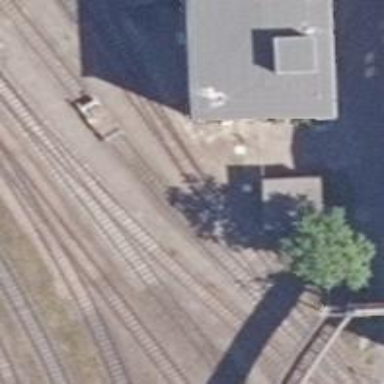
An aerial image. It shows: Railway switch.